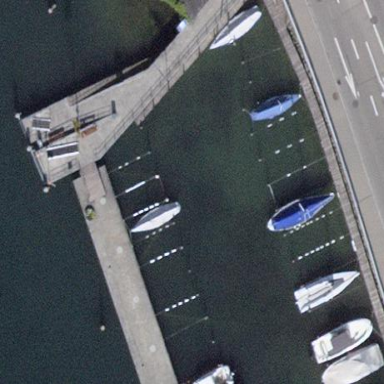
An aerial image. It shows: Pier with public transport platform for ferries.